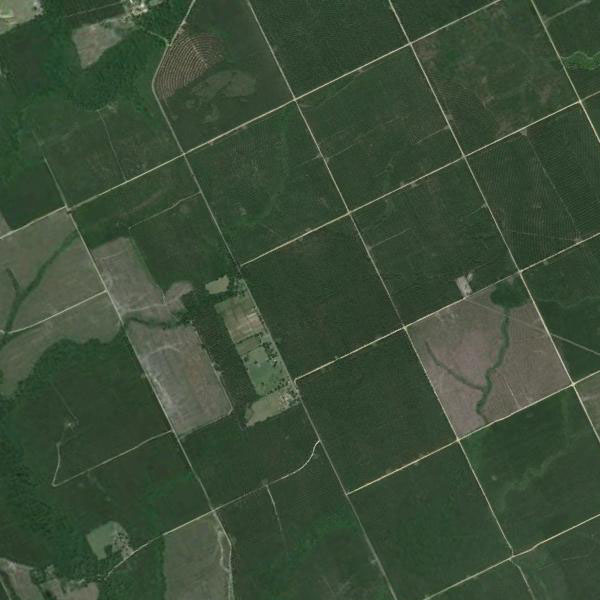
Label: Farmland